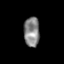
Tissue: skin
Cell type: Epithelial cells
Senescence score: 0.155
Nuclear area (px): 456
Mean DAPI intensity: 133.8